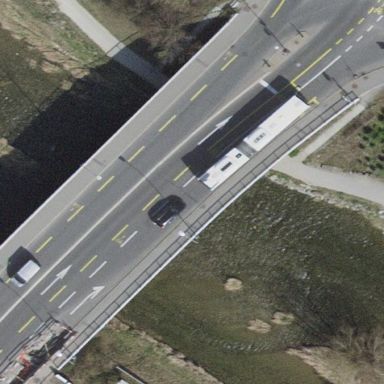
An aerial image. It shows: Bridge with beam structure.